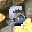
Label: 5